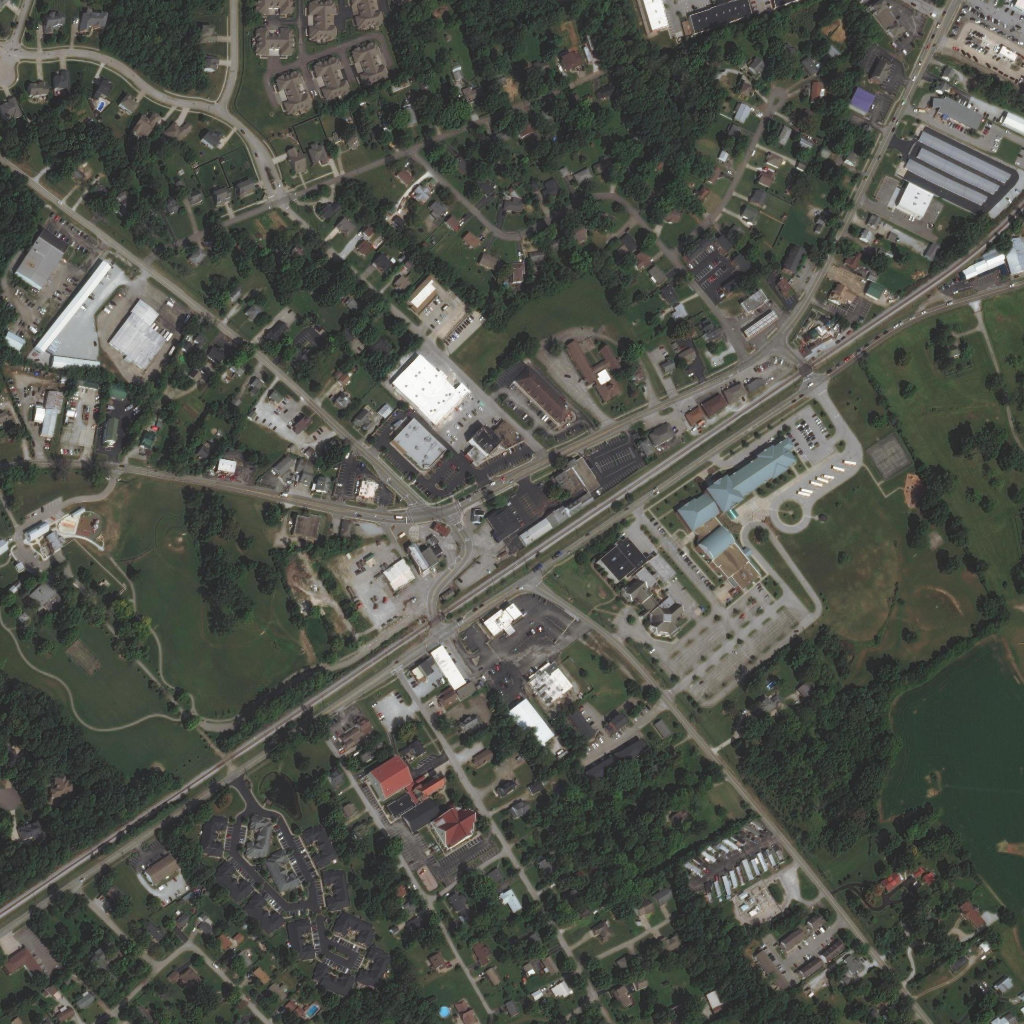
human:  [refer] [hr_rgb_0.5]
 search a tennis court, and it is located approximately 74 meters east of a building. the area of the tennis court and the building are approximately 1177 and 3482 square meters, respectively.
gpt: <box>[[84, 42, 89, 46, 0]]</box>